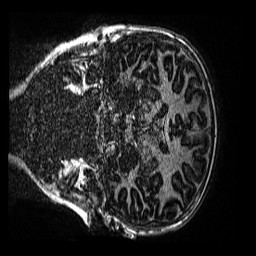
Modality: MP2RAGE
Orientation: coronal
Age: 10
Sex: male
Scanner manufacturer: siemens
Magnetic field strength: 3 T
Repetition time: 4 s
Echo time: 0.00299 s